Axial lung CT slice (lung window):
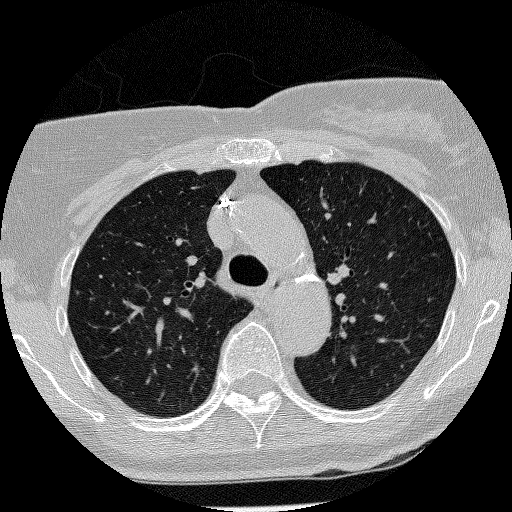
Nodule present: no